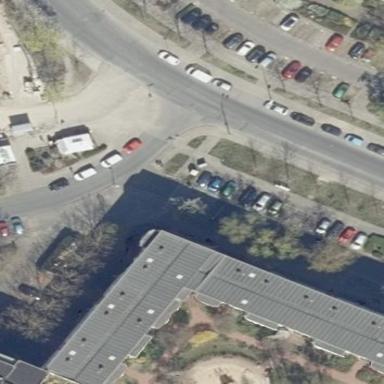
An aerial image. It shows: Flat-roofed apartment building.